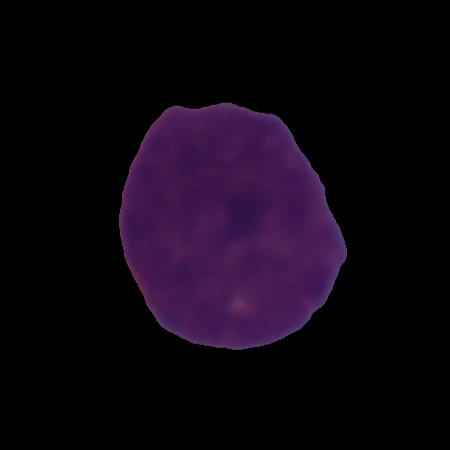
Label: cancer